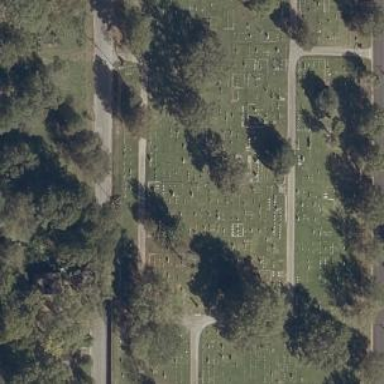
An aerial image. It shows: Graveyard.